Interaction volume radius: 10 \u00c5
Interaction volume height: 20 \u00c5
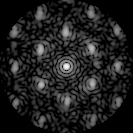
Disorder parameter: 0.4491